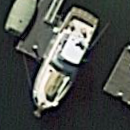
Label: Civil_yacht